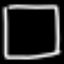
Label: square